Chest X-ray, PA view. Patient: 32 years old, sex F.
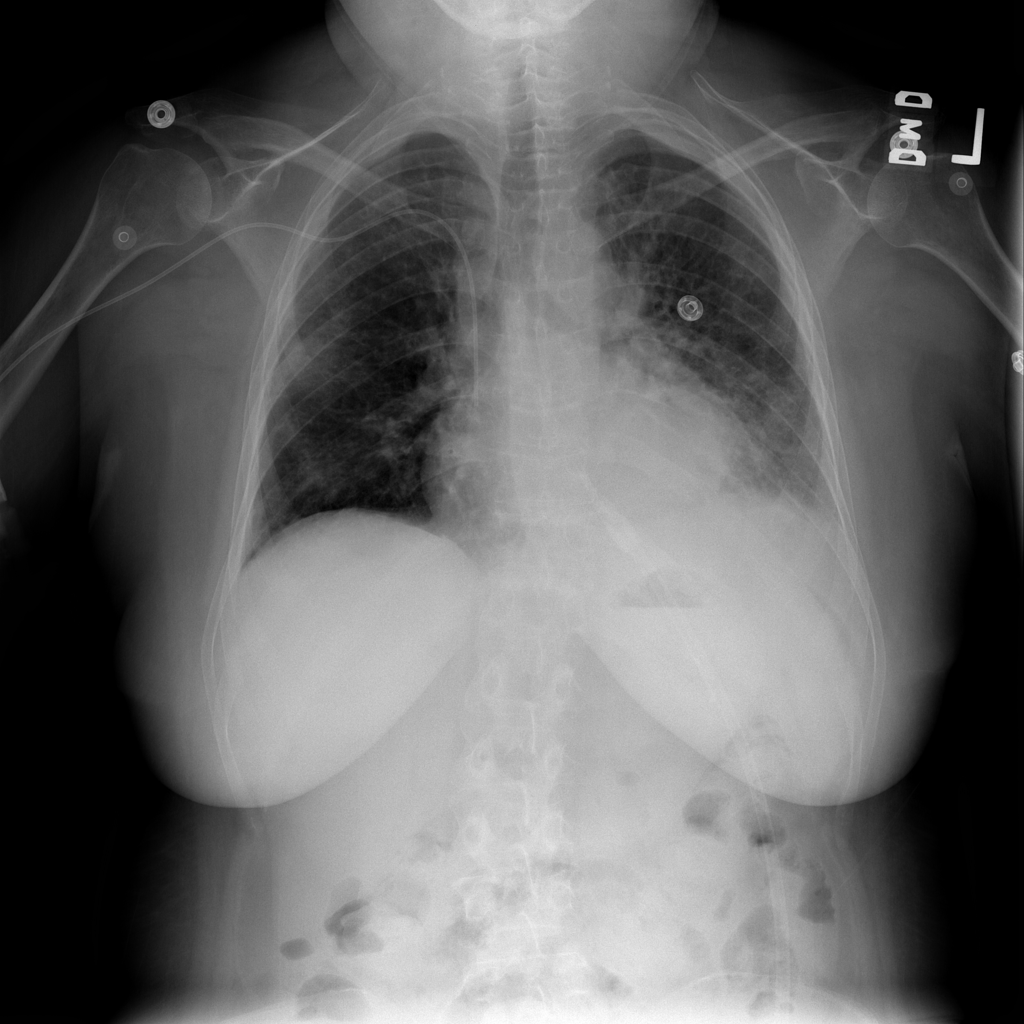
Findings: Consolidation, Effusion, Infiltration, Pneumonia